Aerial crown-view tile of a tropical tree (Barro Colorado Island, Panama), acquired 20241216:
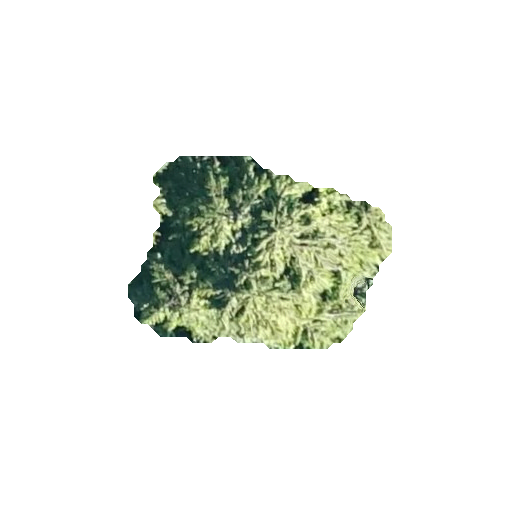
Species: Quararibea asterolepis
GBIF accepted scientific name: Quararibea asterolepis
Crown area: 54.893 m²